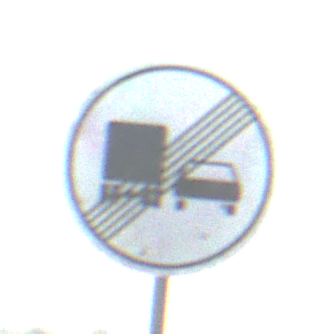
Verkehrszeichen: EndeUeberholverbotKraftfahrzeuge
Umgebung: Outdoor, Special
Tageszeit: MorningAfternoon
Wetter: Clear
Licht: Natural
Jahreszeit: NotSpecified
Kontrast: HighContrast